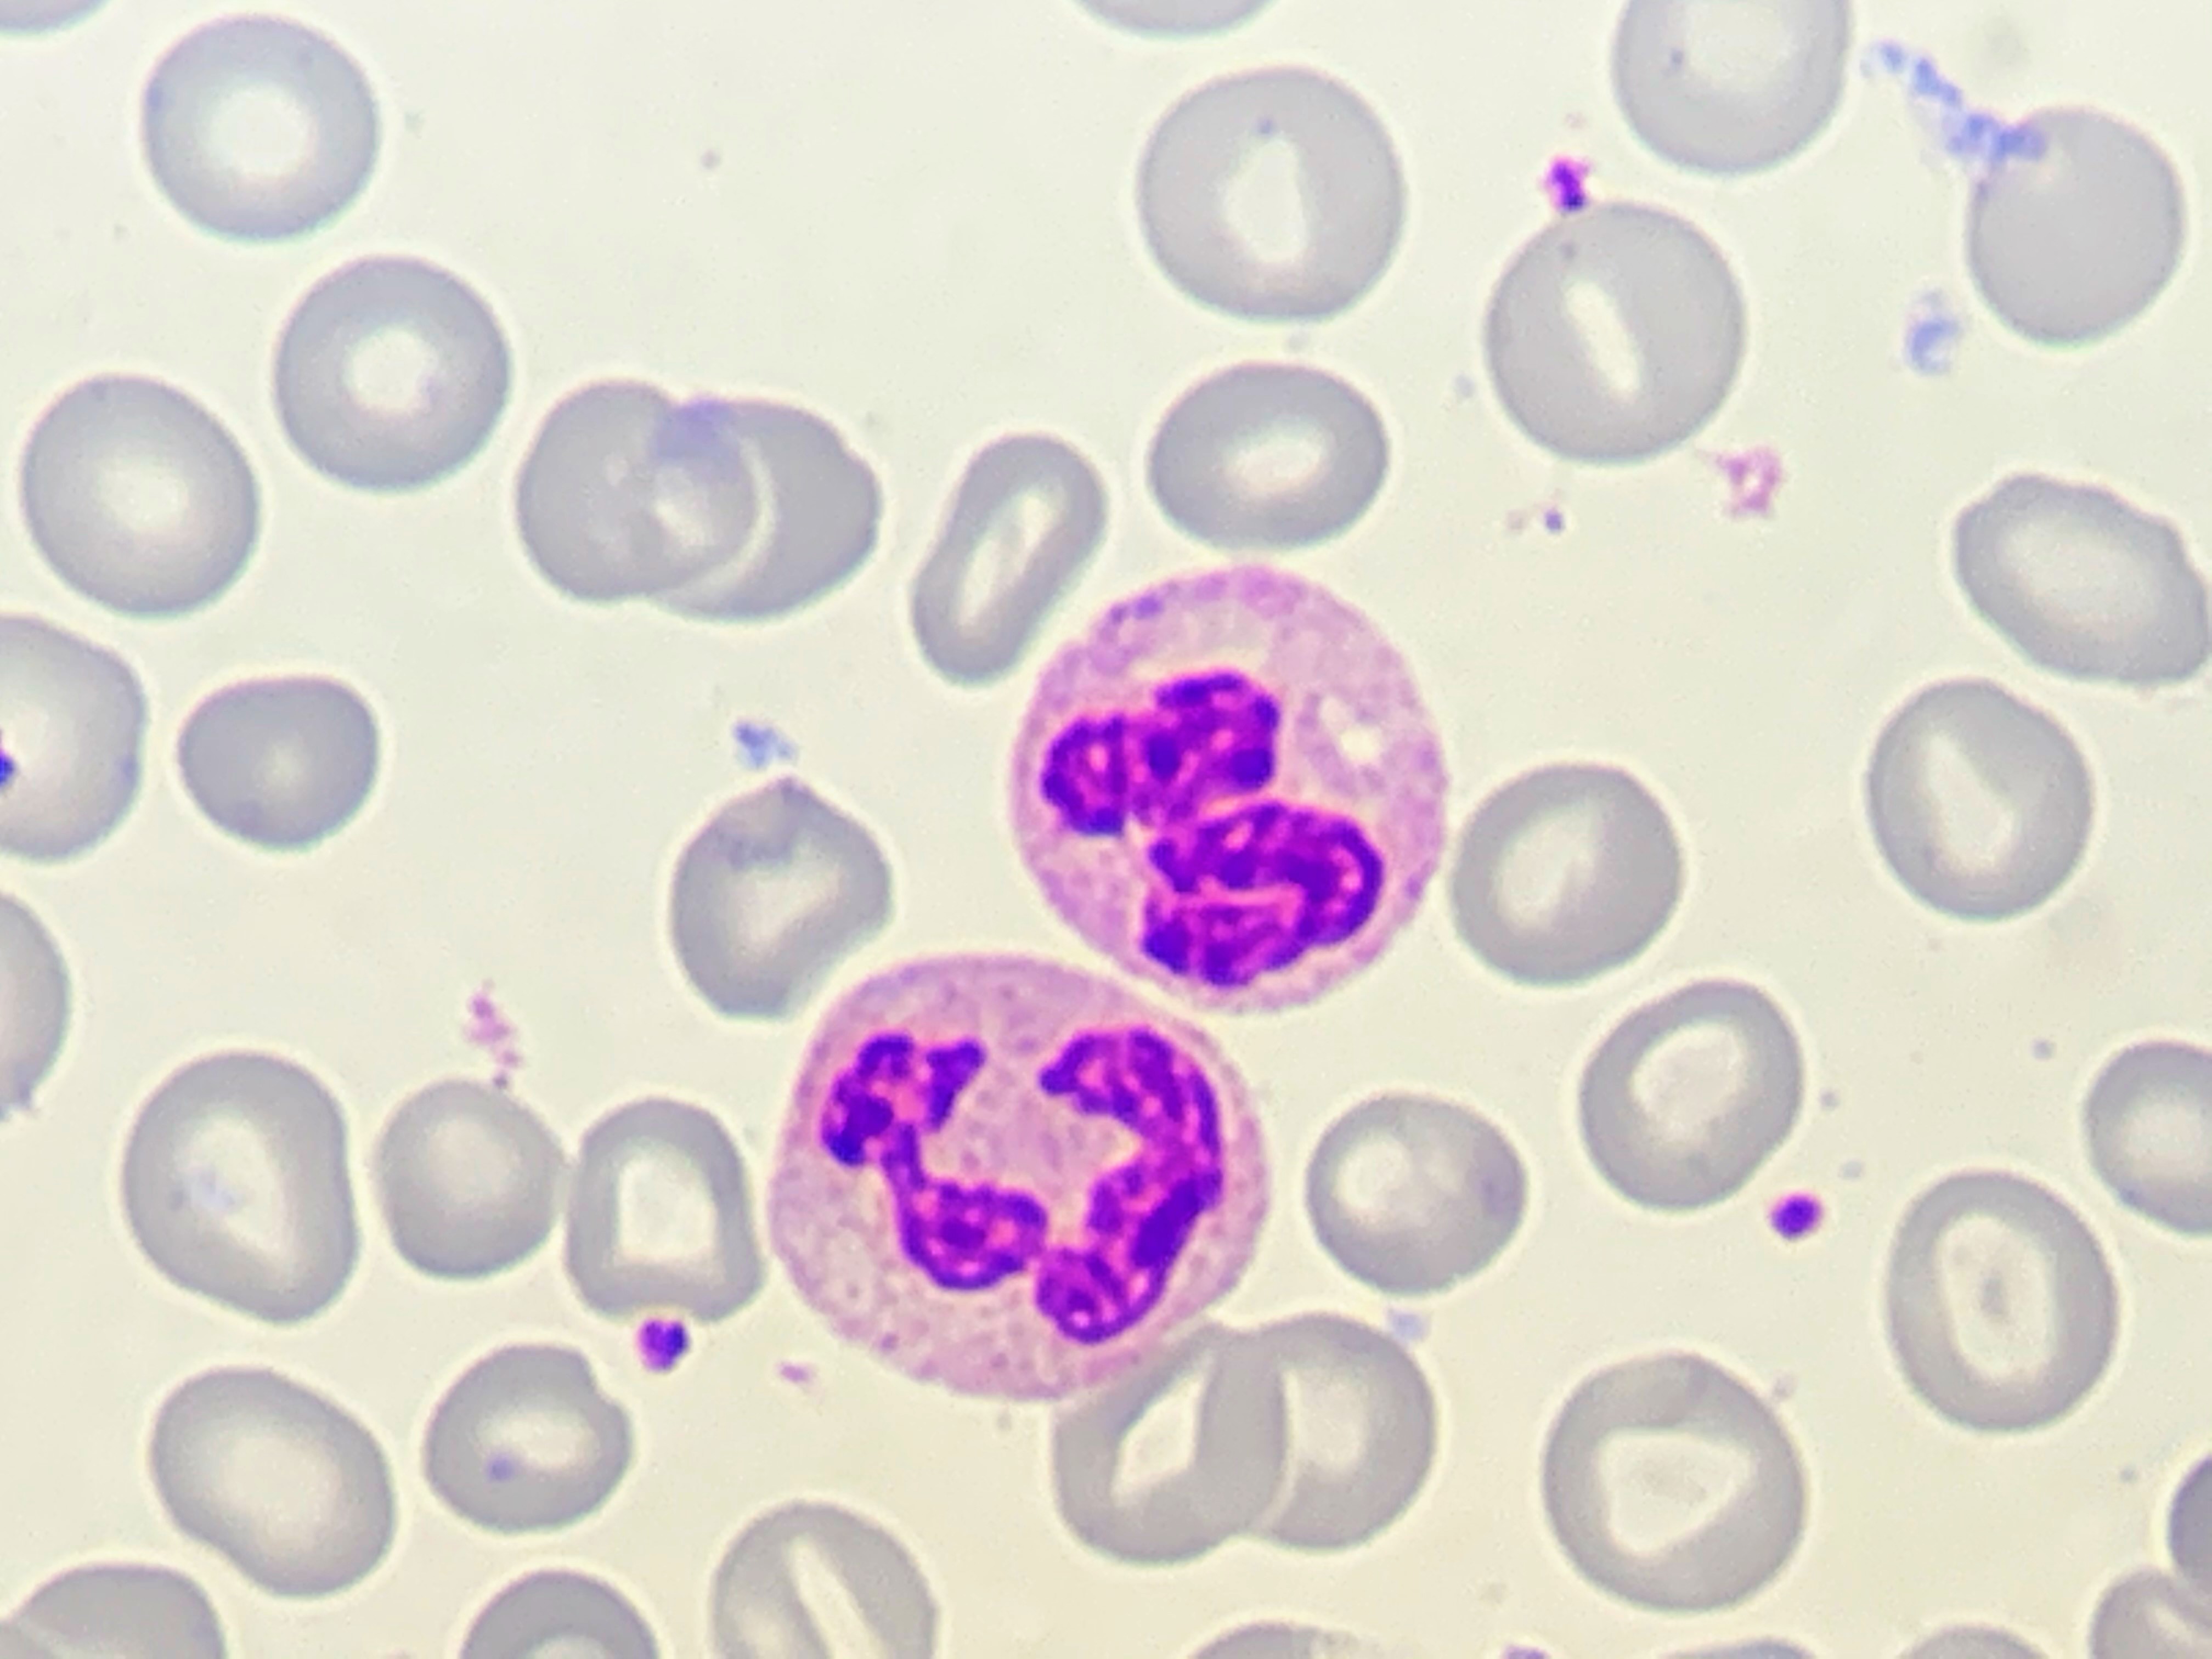
Cell type: NEUTROPHILS